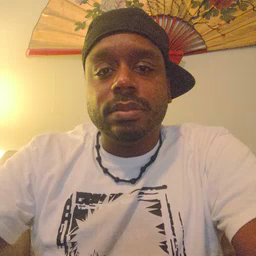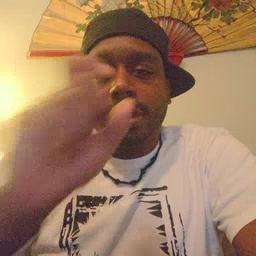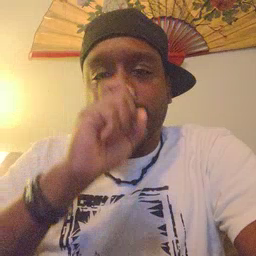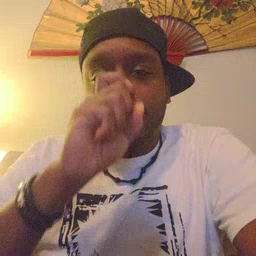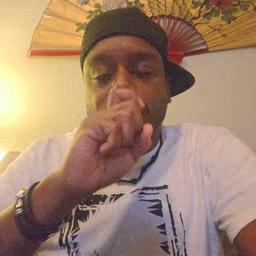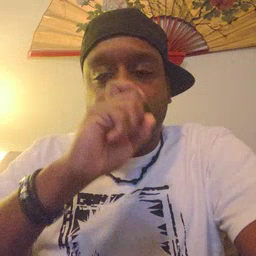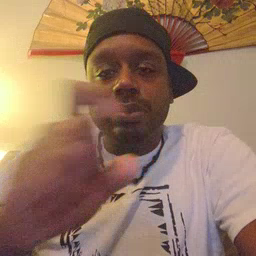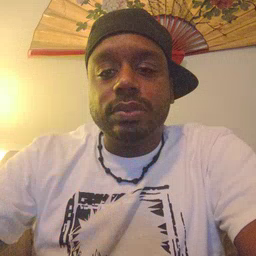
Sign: doll